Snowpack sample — Loveland Pass, Silver Plume, Colorado, USA (2/11/26, 12:00 PM MST)
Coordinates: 39.663, -105.886
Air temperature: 35 °F
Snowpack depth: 82 cm
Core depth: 30 cm
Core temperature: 23 °F
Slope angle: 13°, slope face: 12°
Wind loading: high
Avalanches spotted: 1
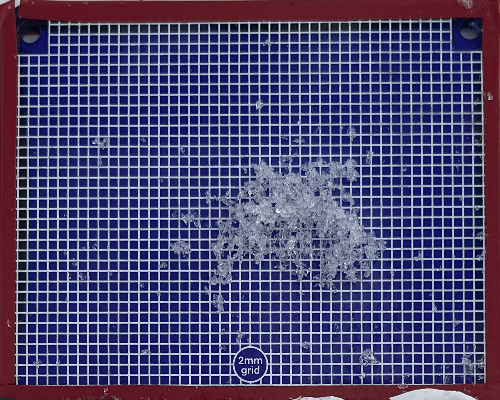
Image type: profile
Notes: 1 small avalanche spotted on the north side of the bowl, lots of wind loading